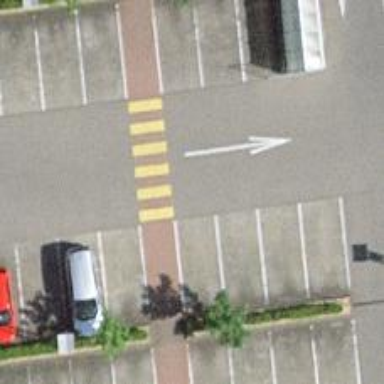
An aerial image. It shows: Uncontrolled zebra crossing on the road.